Question: I'm trying to achieve shadow around an oval using this code:
'''
shadow = new Paint();
shadow.setColor(Color.YELLOW);
shadow.setShadowLayer(10, 0, 0, Color.YELLOW);
'''
and the draw function goes like this:
'''
c.drawOval(ovalRect, shadow);
super.draw(c); //Draws bitmap
'''
So first of all it draw oval with the paint containing the shadow, and then on top of it draws bitmap with transparancy (Bitmap doesn't have any paint).
I get the following outcome:

As you can see the shadow isn't spread along the oval, but it's getting cut out, what could cause this behavior?
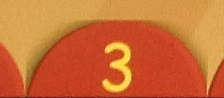
Answer: You can try this maybe by changing the radius :
'''
<?xml version="1.0" encoding="utf-8"?>
<layer-list xmlns:android="http://schemas.android.com/apk/res/android" >
<!-- Drop Shadow Stack -->
<item>
<shape>
<corners android:radius="12dp" />
<padding
android:bottom="1dp"
android:left="1dp"
android:right="1dp"
android:top="1dp" />
<solid android:color="#00CCCCCC" />
</shape>
</item>
<item>
<shape>
<corners android:radius="12dp" />
<padding
android:bottom="1dp"
android:left="1dp"
android:right="1dp"
android:top="1dp" />
<solid android:color="#10CCCCCC" />
</shape>
</item>
<item>
<shape>
<corners android:radius="12dp" />
<padding
android:bottom="1dp"
android:left="1dp"
android:right="1dp"
android:top="1dp" />
<solid android:color="#20CCCCCC" />
</shape>
</item>
<item>
<shape>
<corners android:radius="12dp" />
<padding
android:bottom="1dp"
android:left="1dp"
android:right="1dp"
android:top="1dp" />
<solid android:color="#30CCCCCC" />
</shape>
</item>
<item>
<shape>
<corners android:radius="12dp" />
<padding
android:bottom="1dp"
android:left="1dp"
android:right="1dp"
android:top="1dp" />
<solid android:color="#50CCCCCC" />
</shape>
</item>
<!-- Background -->
<item>
<shape>
<solid android:color="@android:color/white" />
<corners android:radius="12dp" />
</shape>
</item>
</layer-list>
'''